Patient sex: M
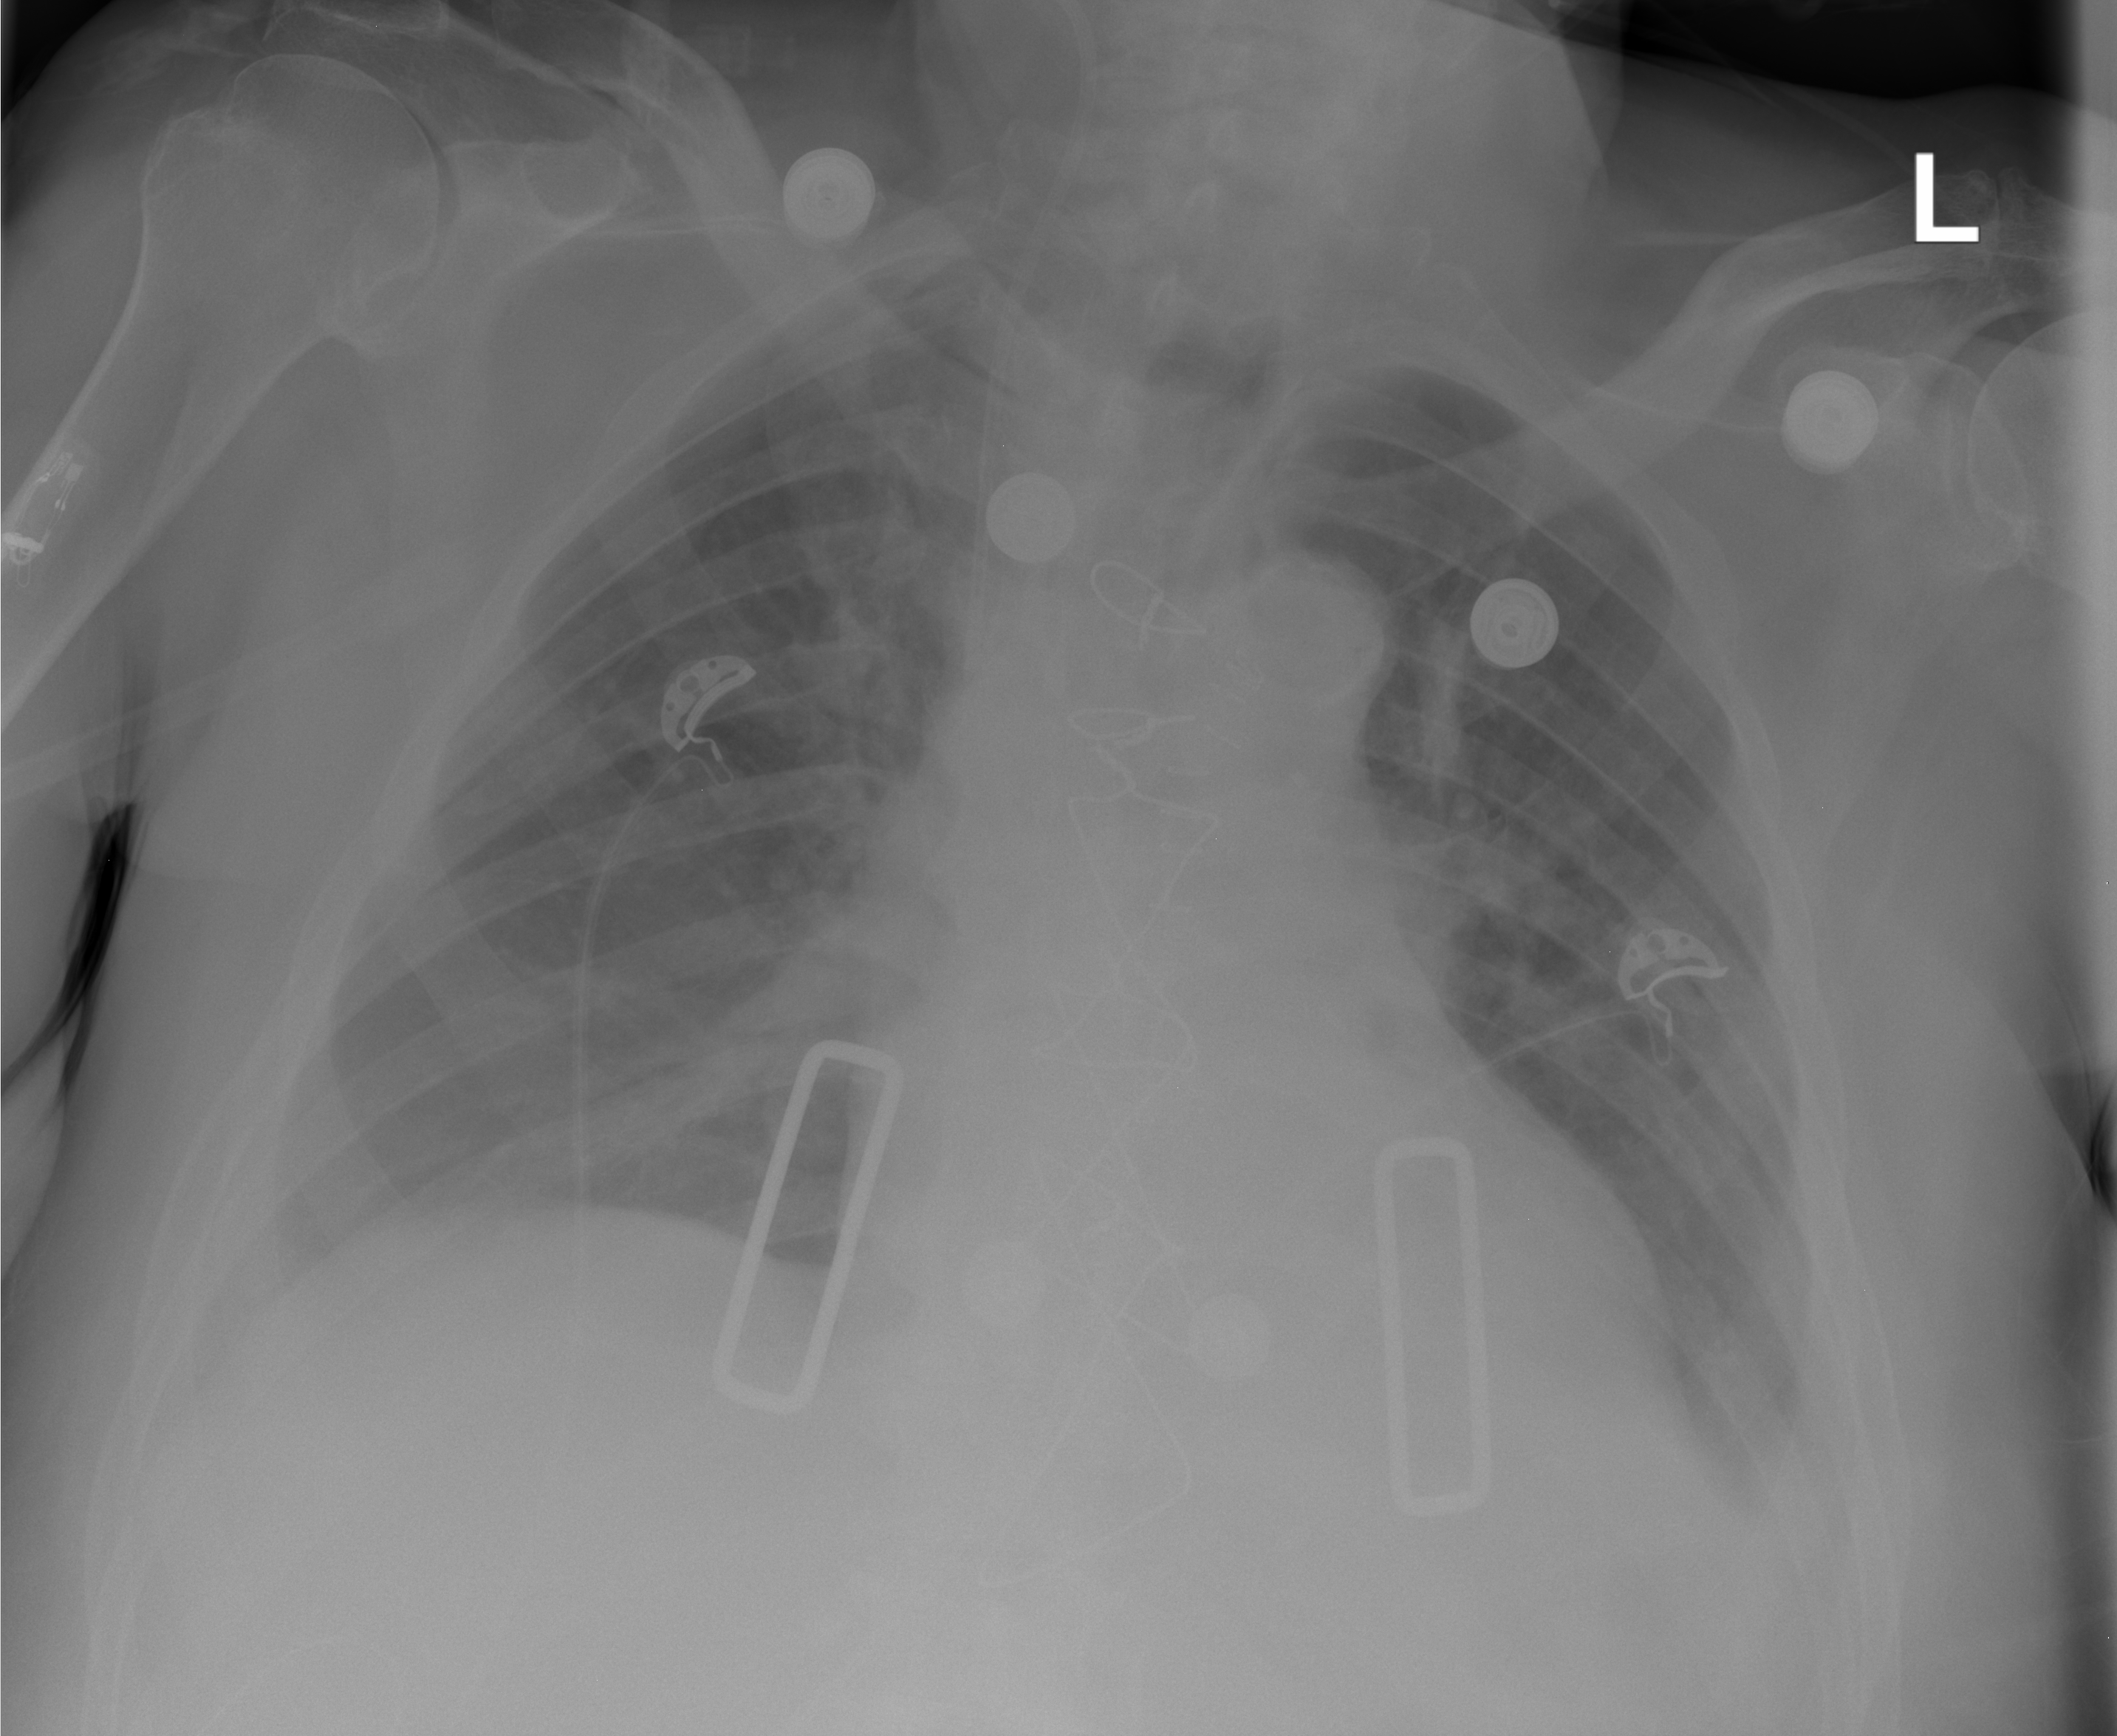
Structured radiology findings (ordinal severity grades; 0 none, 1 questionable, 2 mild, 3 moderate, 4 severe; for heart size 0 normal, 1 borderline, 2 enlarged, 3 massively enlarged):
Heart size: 2
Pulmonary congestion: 2
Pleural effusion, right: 2
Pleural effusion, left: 2
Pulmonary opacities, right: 1
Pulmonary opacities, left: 1
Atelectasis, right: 2
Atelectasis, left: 2